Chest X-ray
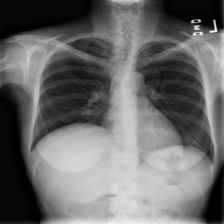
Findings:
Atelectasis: negative
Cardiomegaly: negative
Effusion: negative
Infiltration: negative
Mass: negative
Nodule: negative
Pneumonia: negative
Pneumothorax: negative
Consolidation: negative
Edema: negative
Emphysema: negative
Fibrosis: negative
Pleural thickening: negative
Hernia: negative